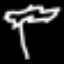
Label: palm tree